Interaction volume radius: 5 \u00c5
Interaction volume height: 10 \u00c5
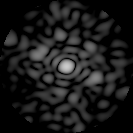
Disorder parameter: 0.838